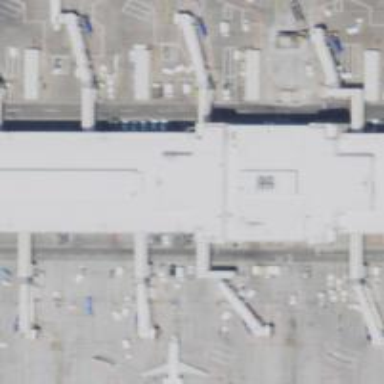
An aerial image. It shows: Airport gate.